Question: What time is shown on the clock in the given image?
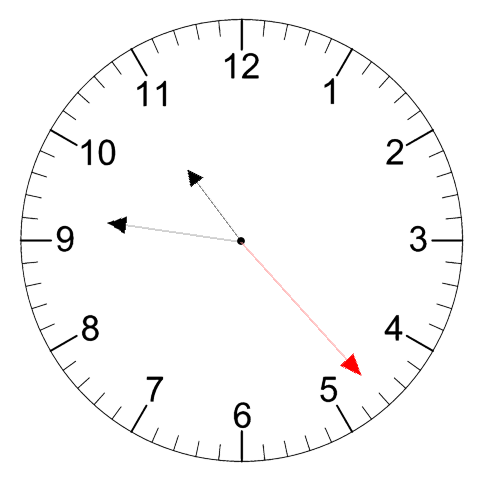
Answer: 10:46:23